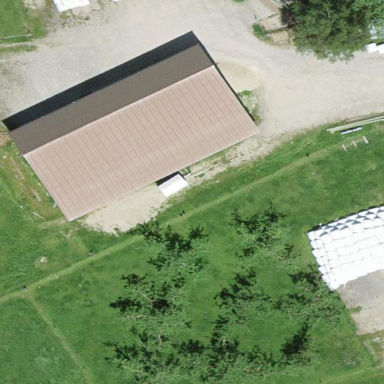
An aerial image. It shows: Rural barn.